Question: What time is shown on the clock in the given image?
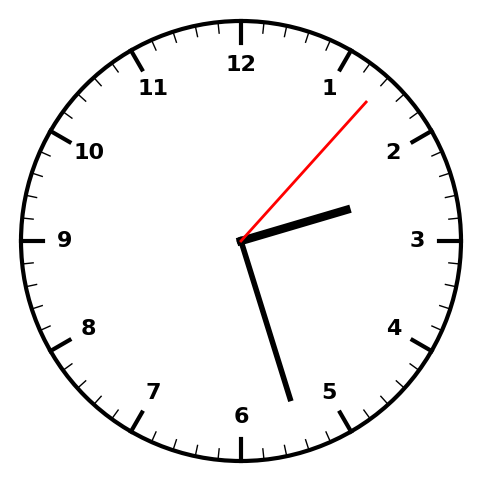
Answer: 02:27:07